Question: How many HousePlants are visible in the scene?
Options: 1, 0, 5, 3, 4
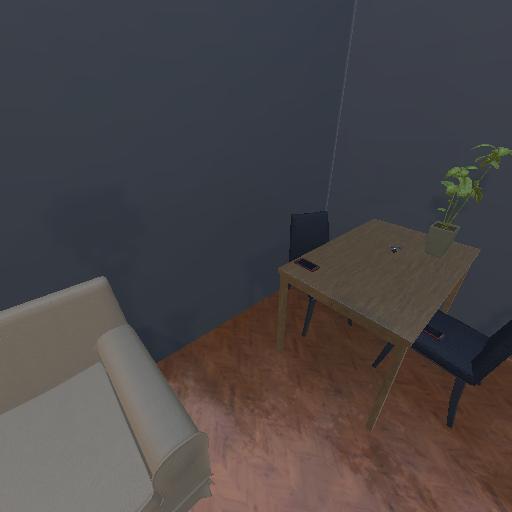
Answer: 1